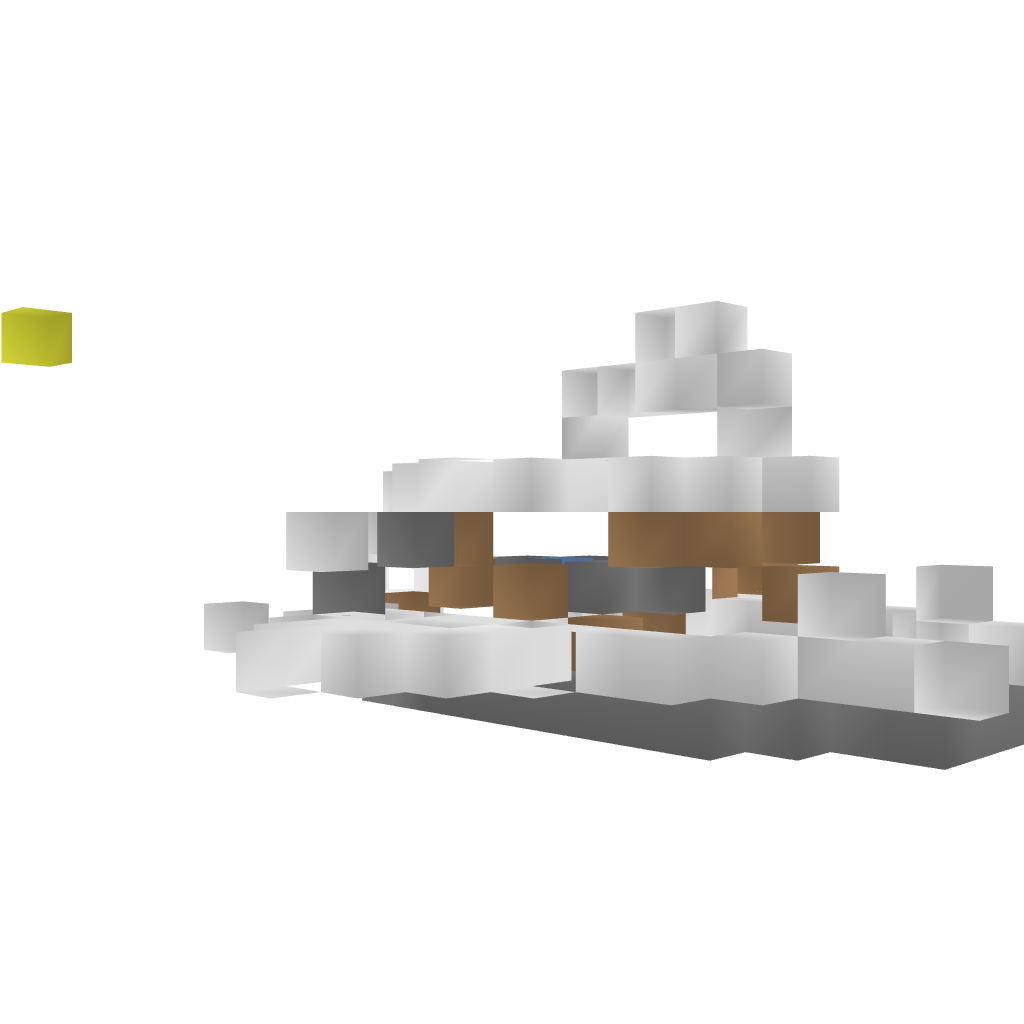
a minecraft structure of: Functional Alien Fighter bad low quality